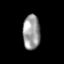
Tissue: prostate
Cell type: T cells
Senescence score: 0.3583
Nuclear area (px): 595
Mean DAPI intensity: 152.592